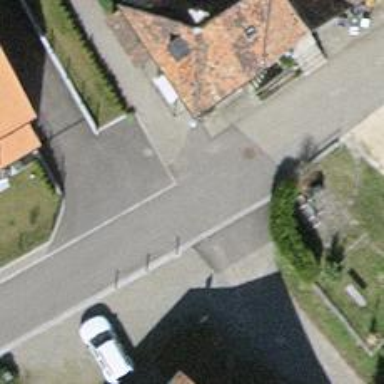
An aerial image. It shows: Residential road with gravel surface.